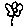
Label: flower